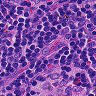
Metastatic tissue present: no